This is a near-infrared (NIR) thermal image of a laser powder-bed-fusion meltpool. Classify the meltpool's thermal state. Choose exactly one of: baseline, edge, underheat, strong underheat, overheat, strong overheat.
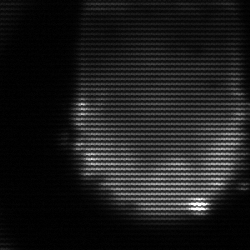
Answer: edge